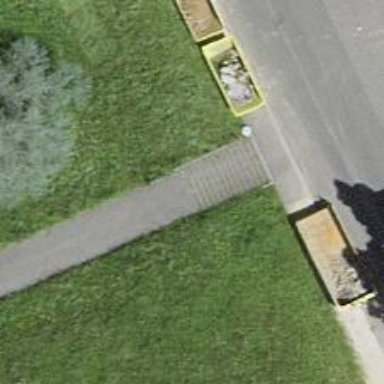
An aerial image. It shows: Set of steps on the road.